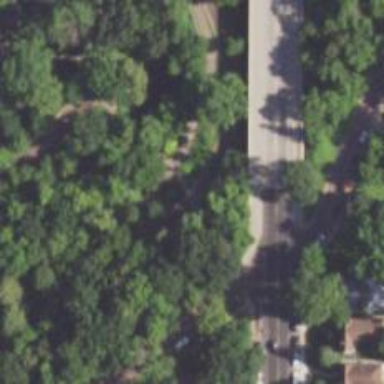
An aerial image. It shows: Footway bridge.